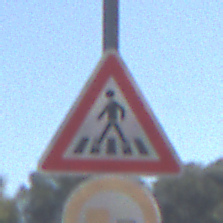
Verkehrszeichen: FussgaengerueberwegRechts
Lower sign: UeberholverbotKraftfahrzeuge
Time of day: Midday
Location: Outdoor (RoadRail)
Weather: Clear
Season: Summer
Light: Natural